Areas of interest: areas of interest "Traffic and Vehicle Management"
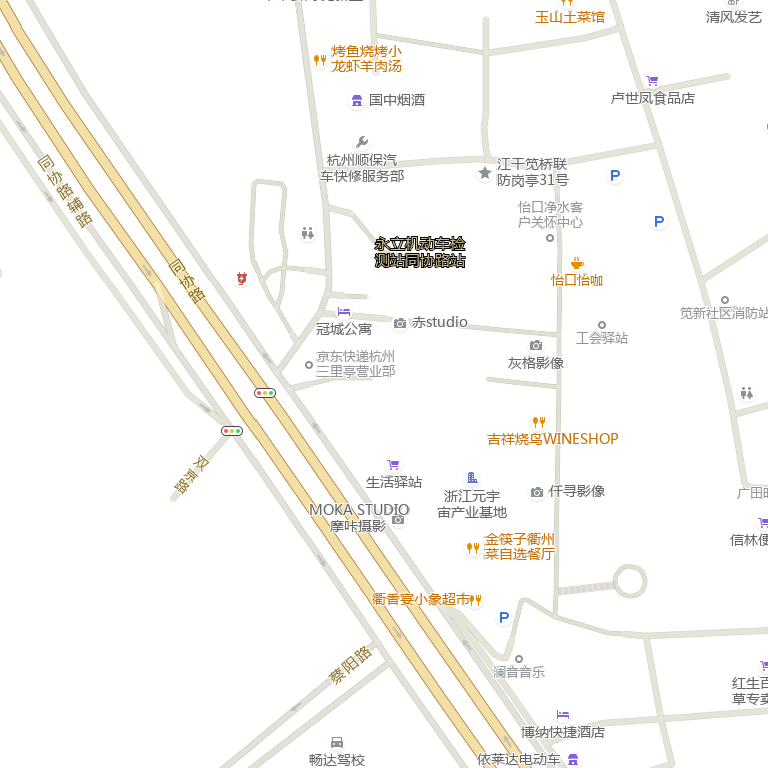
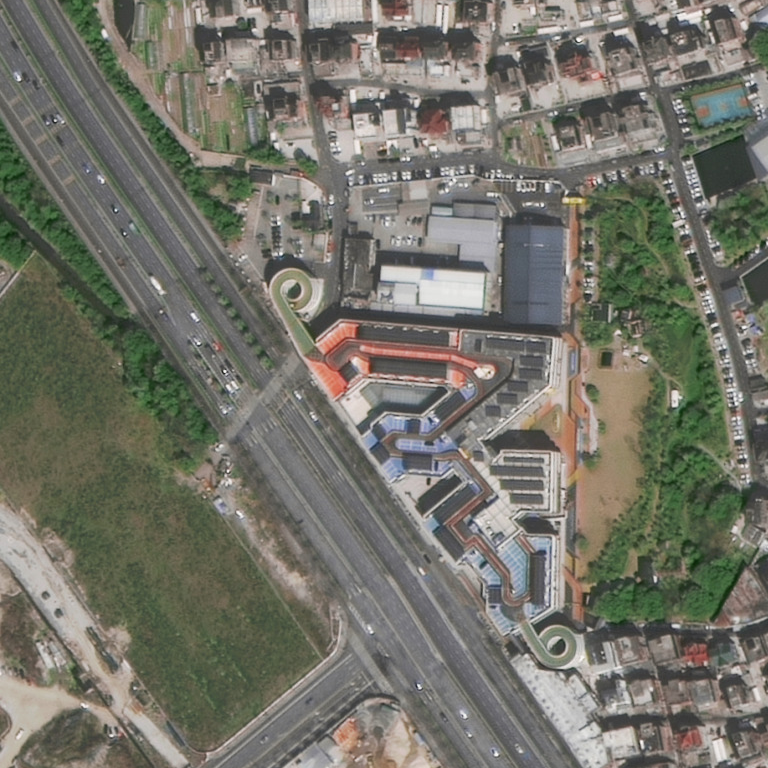